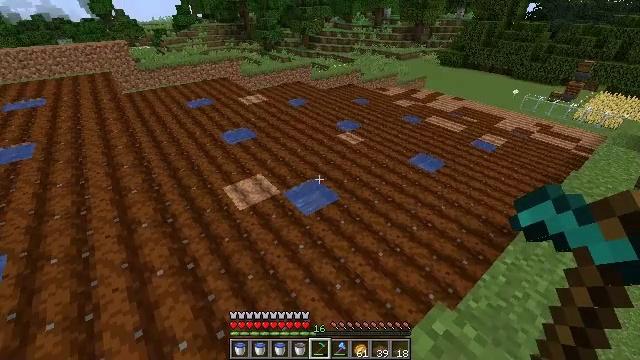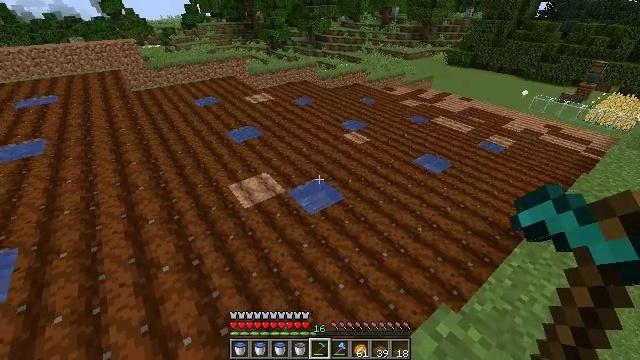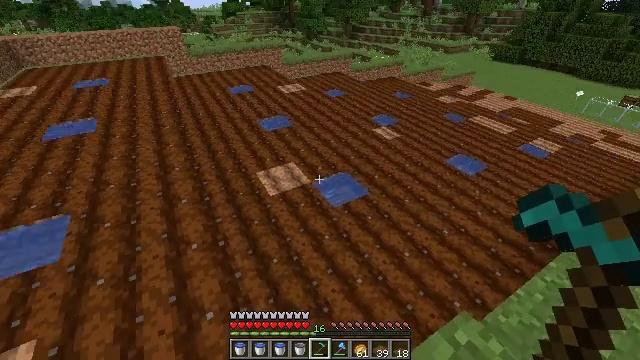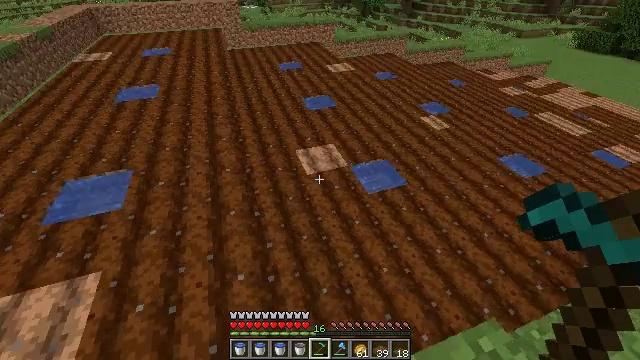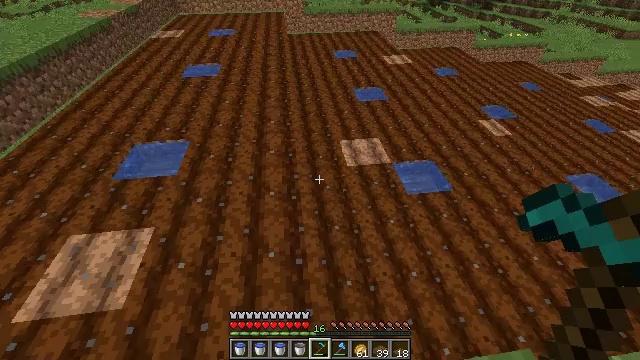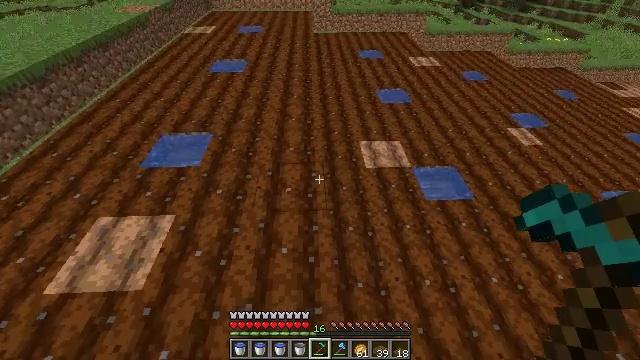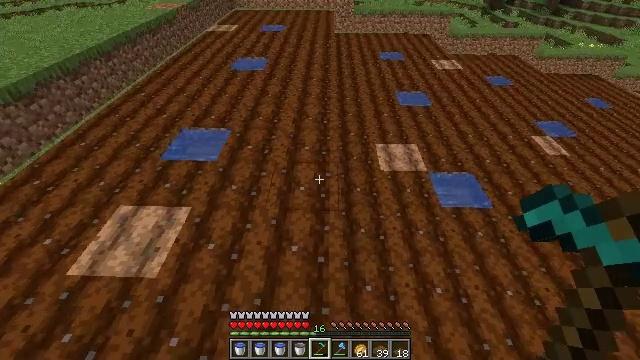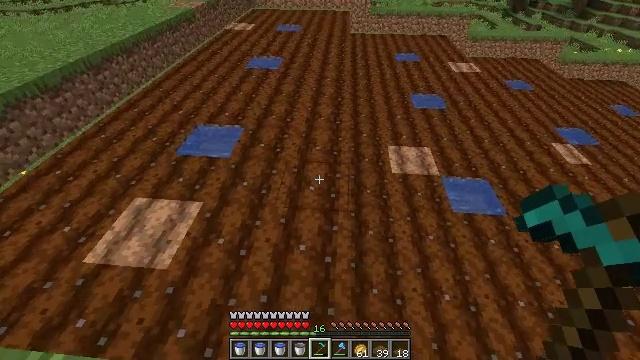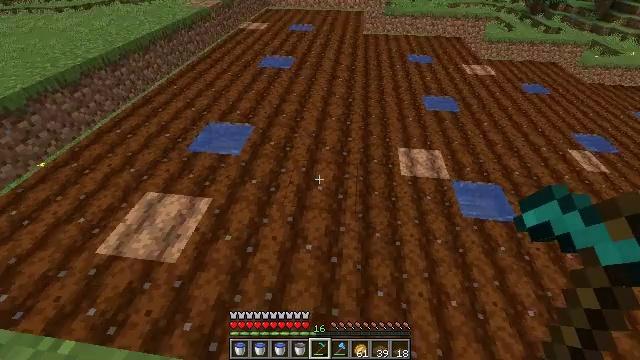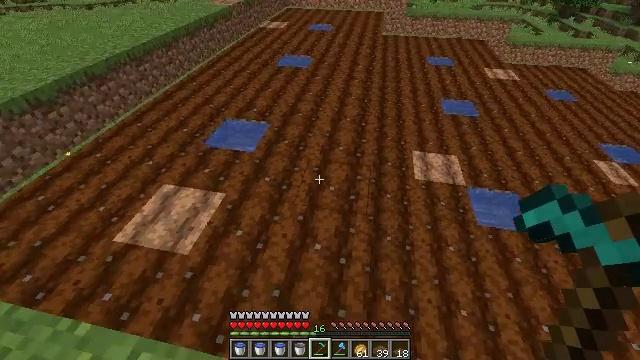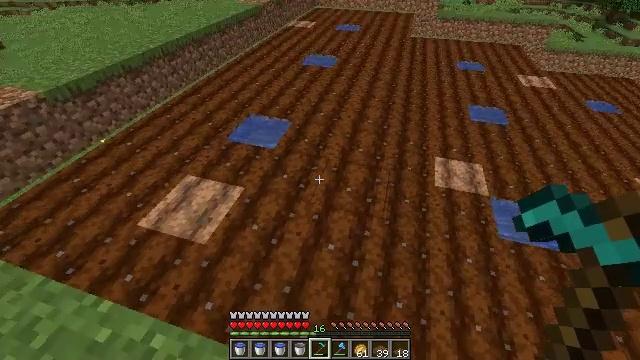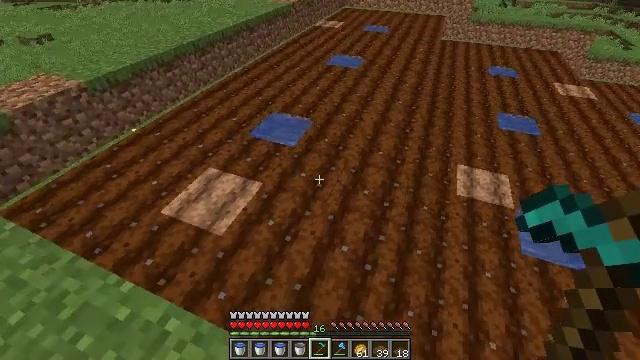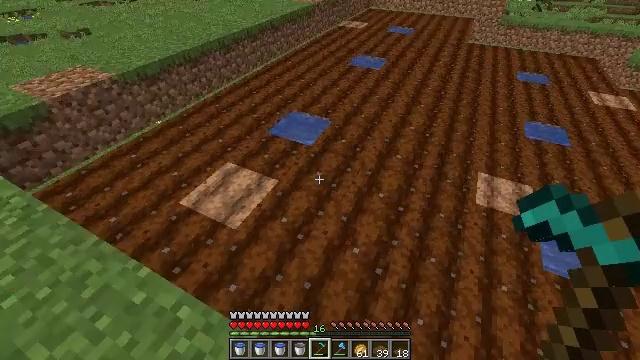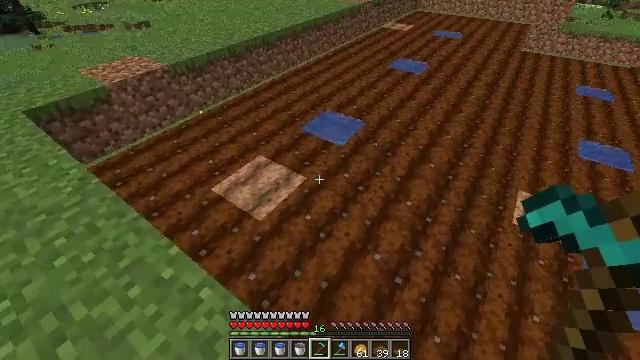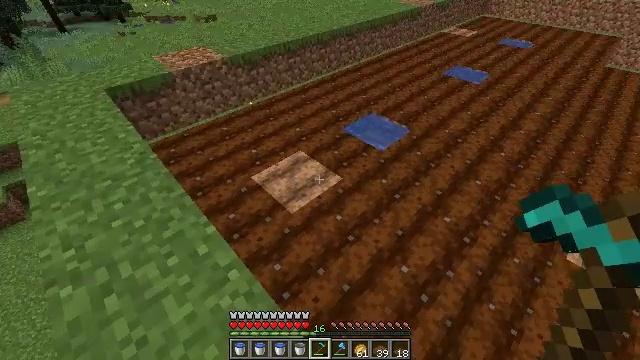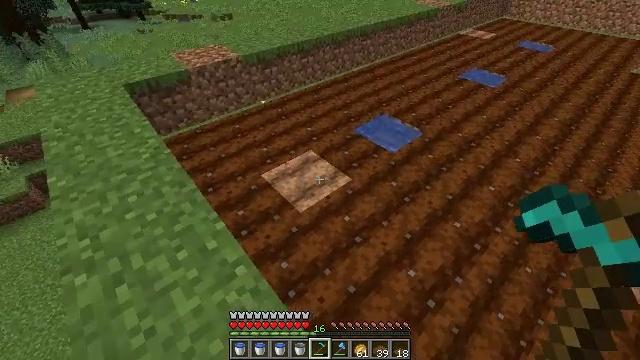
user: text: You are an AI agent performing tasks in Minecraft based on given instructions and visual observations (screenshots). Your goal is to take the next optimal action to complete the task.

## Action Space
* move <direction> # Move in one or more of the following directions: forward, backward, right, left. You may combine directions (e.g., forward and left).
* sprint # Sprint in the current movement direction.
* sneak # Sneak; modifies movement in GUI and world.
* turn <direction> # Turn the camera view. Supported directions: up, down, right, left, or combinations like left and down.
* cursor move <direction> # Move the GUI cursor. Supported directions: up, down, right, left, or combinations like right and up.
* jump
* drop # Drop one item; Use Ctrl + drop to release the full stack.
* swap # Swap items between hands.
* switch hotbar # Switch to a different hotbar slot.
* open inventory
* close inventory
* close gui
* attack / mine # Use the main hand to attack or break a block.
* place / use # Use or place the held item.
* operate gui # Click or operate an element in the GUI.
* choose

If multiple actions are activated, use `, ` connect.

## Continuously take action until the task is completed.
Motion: motion action
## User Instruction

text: Mine potatoes from the farmland.
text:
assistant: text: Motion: turn left
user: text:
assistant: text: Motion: turn left and down
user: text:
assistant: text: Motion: turn left and down
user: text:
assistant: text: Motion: turn left and down
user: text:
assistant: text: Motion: turn left
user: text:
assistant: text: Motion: turn left
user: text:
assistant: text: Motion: turn left
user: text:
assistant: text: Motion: turn left
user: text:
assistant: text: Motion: turn left
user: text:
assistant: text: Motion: turn left
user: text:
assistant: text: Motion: turn left
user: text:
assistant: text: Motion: turn left
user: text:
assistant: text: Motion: turn left
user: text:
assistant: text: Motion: turn left
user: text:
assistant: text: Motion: turn left
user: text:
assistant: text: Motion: turn left
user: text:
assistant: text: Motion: turn left
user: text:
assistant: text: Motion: turn left
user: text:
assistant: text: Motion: turn left
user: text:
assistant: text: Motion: turn left
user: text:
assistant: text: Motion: turn left
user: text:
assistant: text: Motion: turn left
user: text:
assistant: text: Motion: turn left
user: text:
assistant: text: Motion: no_op
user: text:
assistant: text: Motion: no_op
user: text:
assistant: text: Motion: no_op
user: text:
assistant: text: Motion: no_op
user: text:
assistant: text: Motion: no_op
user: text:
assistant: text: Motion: no_op
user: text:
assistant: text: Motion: no_op